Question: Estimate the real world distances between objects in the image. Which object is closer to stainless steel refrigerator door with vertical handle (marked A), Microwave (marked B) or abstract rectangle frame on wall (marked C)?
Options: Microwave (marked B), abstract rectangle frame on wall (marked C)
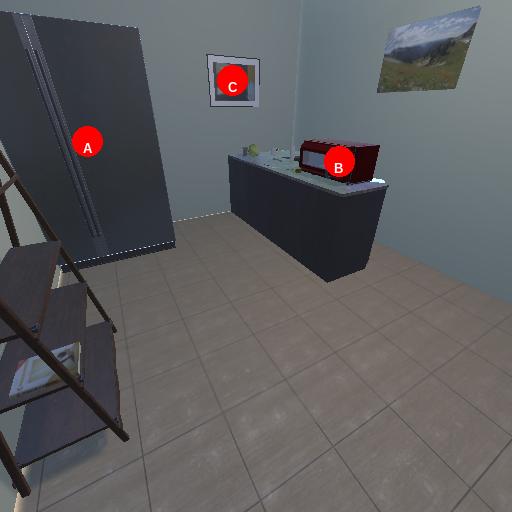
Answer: Microwave (marked B)